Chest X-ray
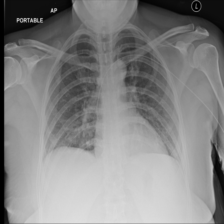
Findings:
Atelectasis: negative
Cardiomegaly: negative
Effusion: negative
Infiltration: negative
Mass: negative
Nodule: negative
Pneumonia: negative
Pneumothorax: negative
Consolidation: negative
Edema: negative
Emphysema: negative
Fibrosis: negative
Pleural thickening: negative
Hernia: negative